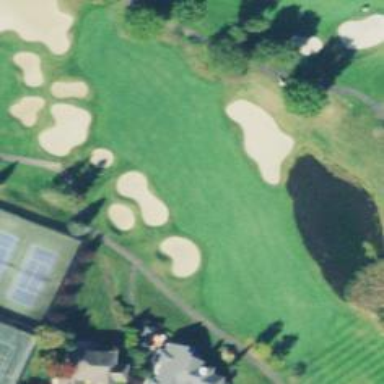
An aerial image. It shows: View of golf hole.